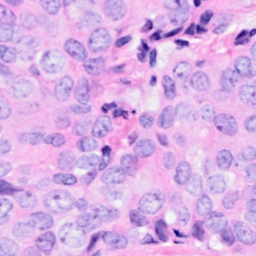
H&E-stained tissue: Breast